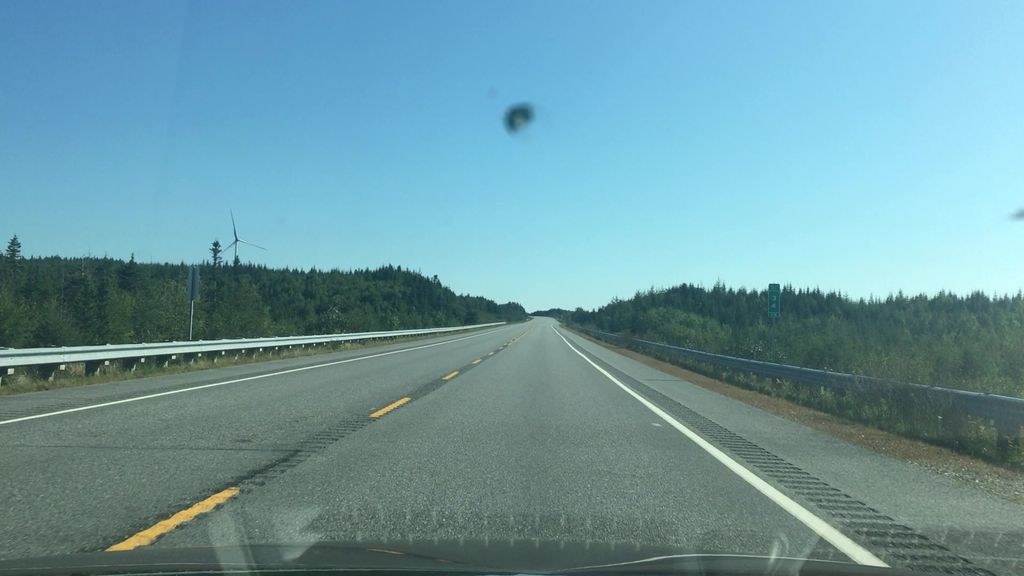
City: halifax